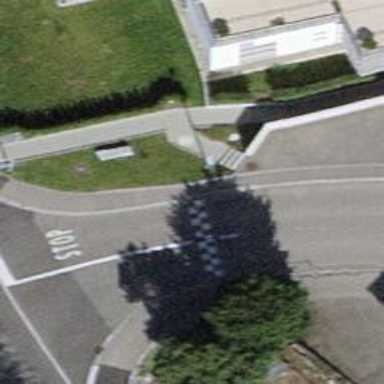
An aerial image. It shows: Traffic calming table.